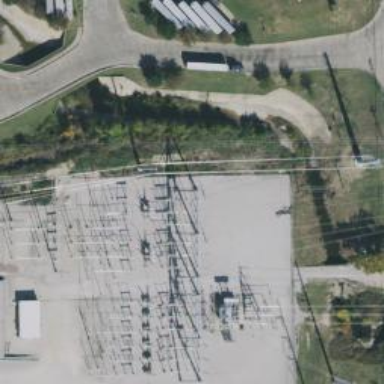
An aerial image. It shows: Switch for power supply.